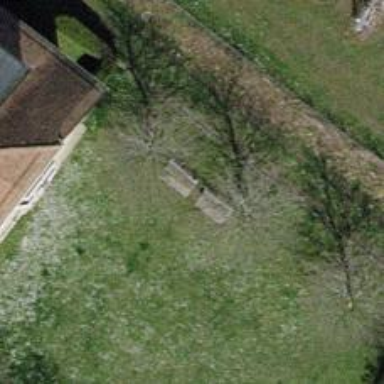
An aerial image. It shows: Bench.